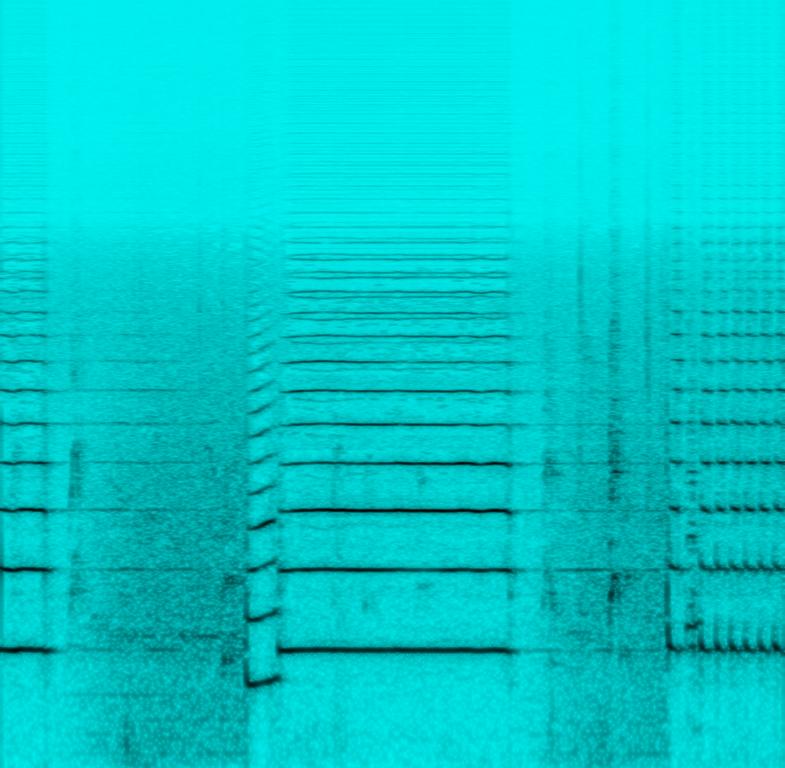
The Jewish religious instrument shofar is being played. It has a sound that resembles a bugle. In between each articulation, sounds of a dog barking can be heard coming from the street.